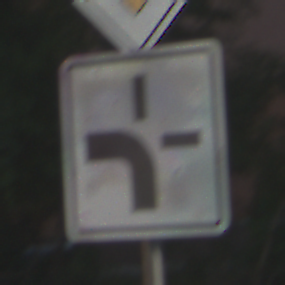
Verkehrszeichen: VerlaufVorfahrtsstrasse1
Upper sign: Vorfahrtsstrasse
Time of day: MorningAfternoon
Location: Outdoor (Suburban)
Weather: PartlyCloudy
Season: NotSpecified
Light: Natural